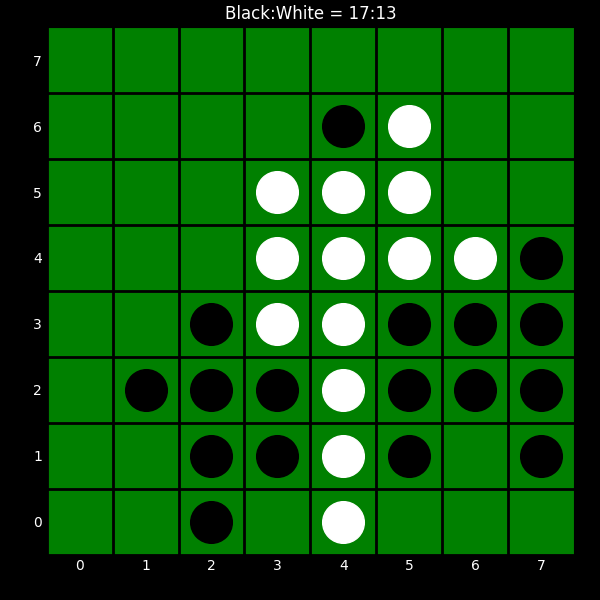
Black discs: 17
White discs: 13